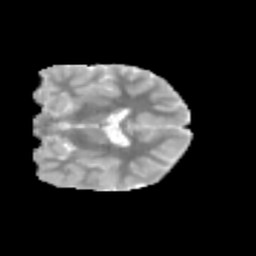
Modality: MD
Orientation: coronal
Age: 11
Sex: male
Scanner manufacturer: siemens
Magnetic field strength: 3 T
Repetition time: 3.8 s
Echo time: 0.07 s